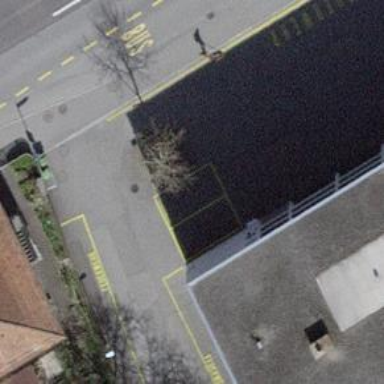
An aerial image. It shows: Brown bench in the vicinity.